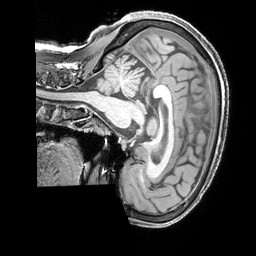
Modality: T1w
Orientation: sagittal
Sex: female
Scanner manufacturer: siemens
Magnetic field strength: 3 T
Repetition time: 2.3 s
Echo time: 0.00226 s